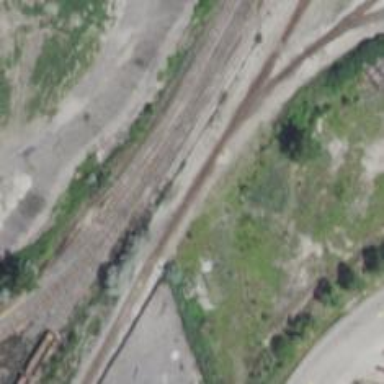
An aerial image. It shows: Railway yard in service.